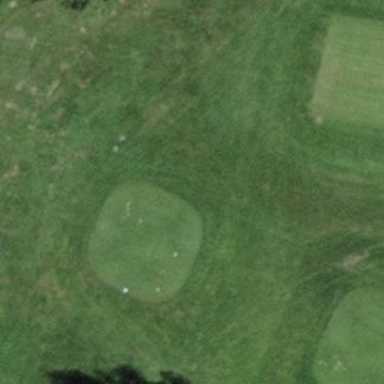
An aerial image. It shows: Golf tee on grassy land.